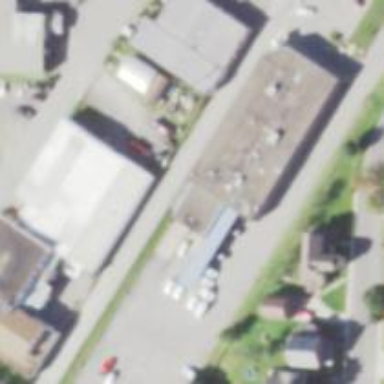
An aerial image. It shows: Building that serves as post office.